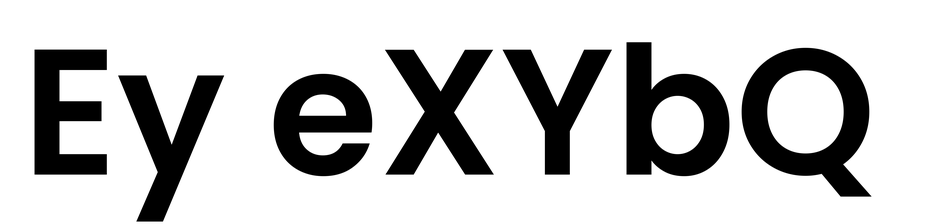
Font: Poppins-SemiBold